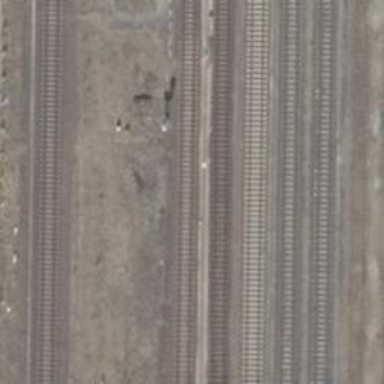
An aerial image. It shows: Abandoned railway siding.